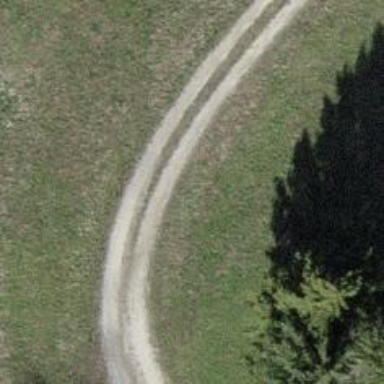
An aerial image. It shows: Gravel track with grade 2 tracktype.